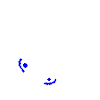
Particle: electron